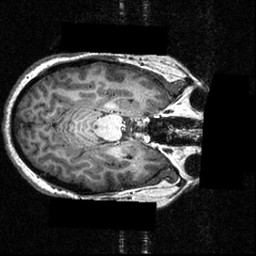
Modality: T1w
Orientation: axial
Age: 21
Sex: female
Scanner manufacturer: siemens
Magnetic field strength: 3.951 T
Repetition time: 1.5 s
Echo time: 0.00335 s